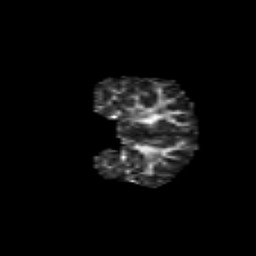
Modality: FA
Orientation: coronal
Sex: male
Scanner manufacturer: siemens
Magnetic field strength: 3 T
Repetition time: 5 s
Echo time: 0.071 s